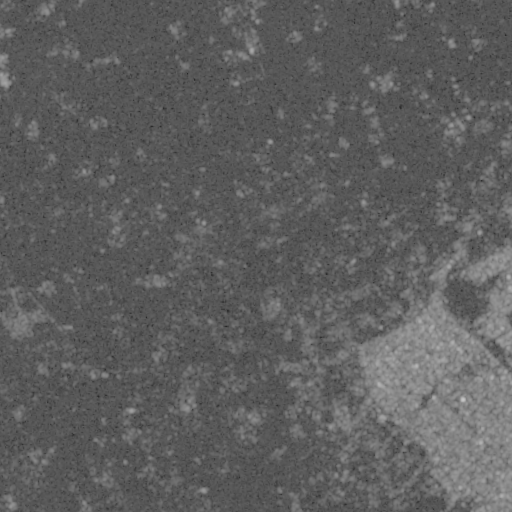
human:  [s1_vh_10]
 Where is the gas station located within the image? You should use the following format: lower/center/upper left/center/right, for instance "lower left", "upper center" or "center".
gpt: The gas station is located in the lower right of the image.
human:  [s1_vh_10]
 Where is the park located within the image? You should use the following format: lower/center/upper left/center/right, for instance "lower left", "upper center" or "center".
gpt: The park is located in the center right of the image.
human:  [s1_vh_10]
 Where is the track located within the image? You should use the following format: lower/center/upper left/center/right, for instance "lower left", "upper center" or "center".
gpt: There is no track in the image.

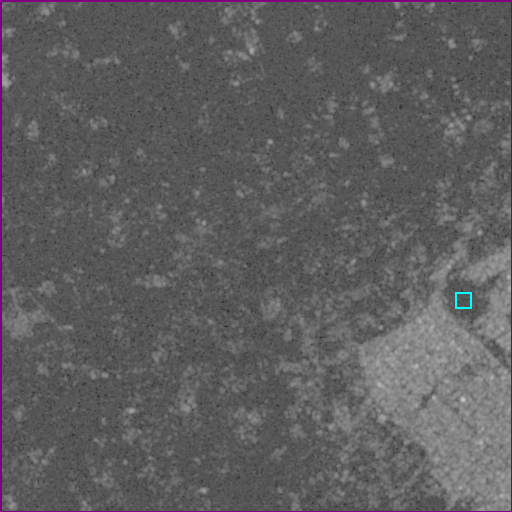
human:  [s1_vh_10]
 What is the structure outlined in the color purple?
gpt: The structure outlined in purple is a crop field.
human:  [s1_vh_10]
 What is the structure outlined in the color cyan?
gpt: The structure outlined in cyan is a park.
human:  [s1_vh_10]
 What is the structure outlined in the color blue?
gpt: There is no blue outline.